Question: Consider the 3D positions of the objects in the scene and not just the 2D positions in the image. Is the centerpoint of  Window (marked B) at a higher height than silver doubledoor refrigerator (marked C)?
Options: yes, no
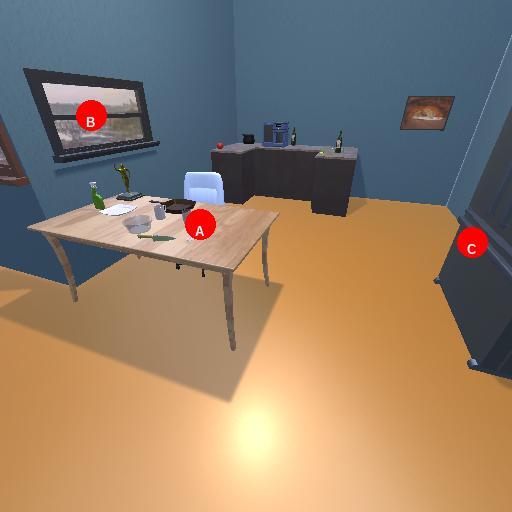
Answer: yes